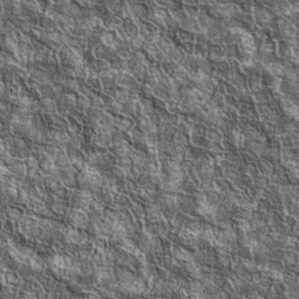
Label: non_frost